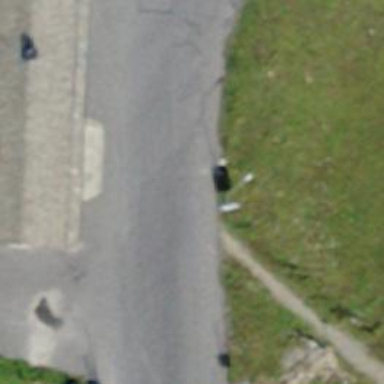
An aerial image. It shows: Bus stop with platform for public transport.